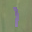
Label: 1